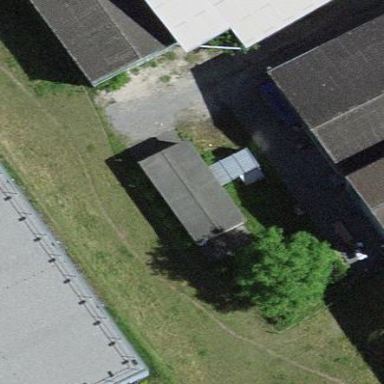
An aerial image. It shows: Service building.